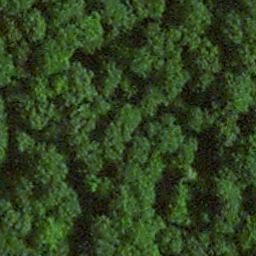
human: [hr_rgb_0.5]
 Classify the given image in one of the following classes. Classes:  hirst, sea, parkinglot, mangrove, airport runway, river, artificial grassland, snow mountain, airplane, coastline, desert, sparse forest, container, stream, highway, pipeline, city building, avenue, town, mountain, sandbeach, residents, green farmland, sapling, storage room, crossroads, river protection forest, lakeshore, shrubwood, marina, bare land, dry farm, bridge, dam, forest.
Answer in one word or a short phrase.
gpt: forest